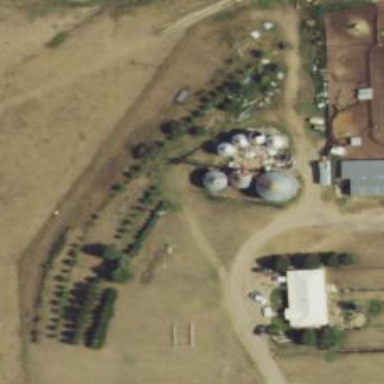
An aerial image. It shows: Silo.